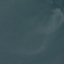
Land use / land cover class: SeaLake